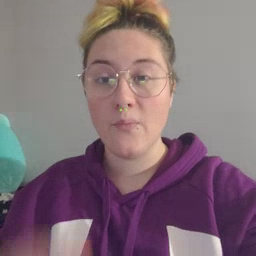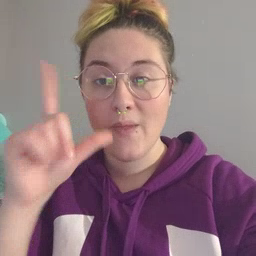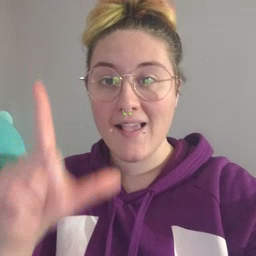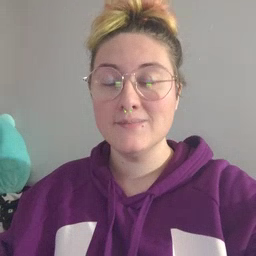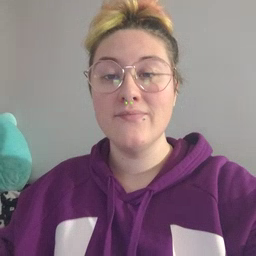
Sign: wake